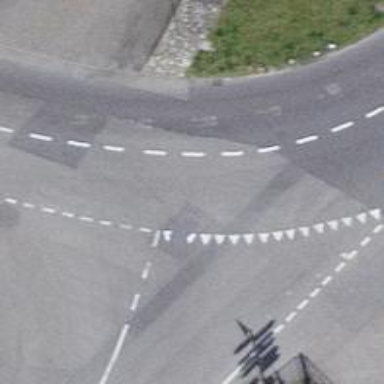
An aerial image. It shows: Road with "give way" sign.